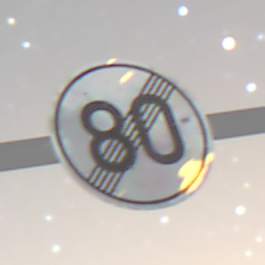
Verkehrszeichen: EndeGeschwindigkeit80
Umgebung: Outdoor, Nature
Tageszeit: Night
Wetter: Clear
Licht: Natural
Jahreszeit: NotSpecified
Kontrast: LowContrast